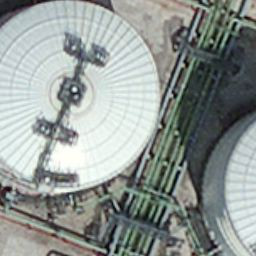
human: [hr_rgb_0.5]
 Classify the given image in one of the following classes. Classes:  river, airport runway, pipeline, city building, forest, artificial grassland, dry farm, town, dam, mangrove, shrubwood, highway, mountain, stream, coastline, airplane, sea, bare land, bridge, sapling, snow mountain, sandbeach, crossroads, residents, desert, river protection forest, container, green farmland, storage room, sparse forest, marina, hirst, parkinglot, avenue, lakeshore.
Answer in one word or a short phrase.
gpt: storage room